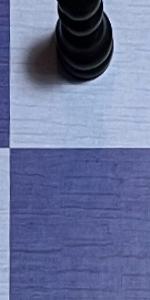
Label: Empty